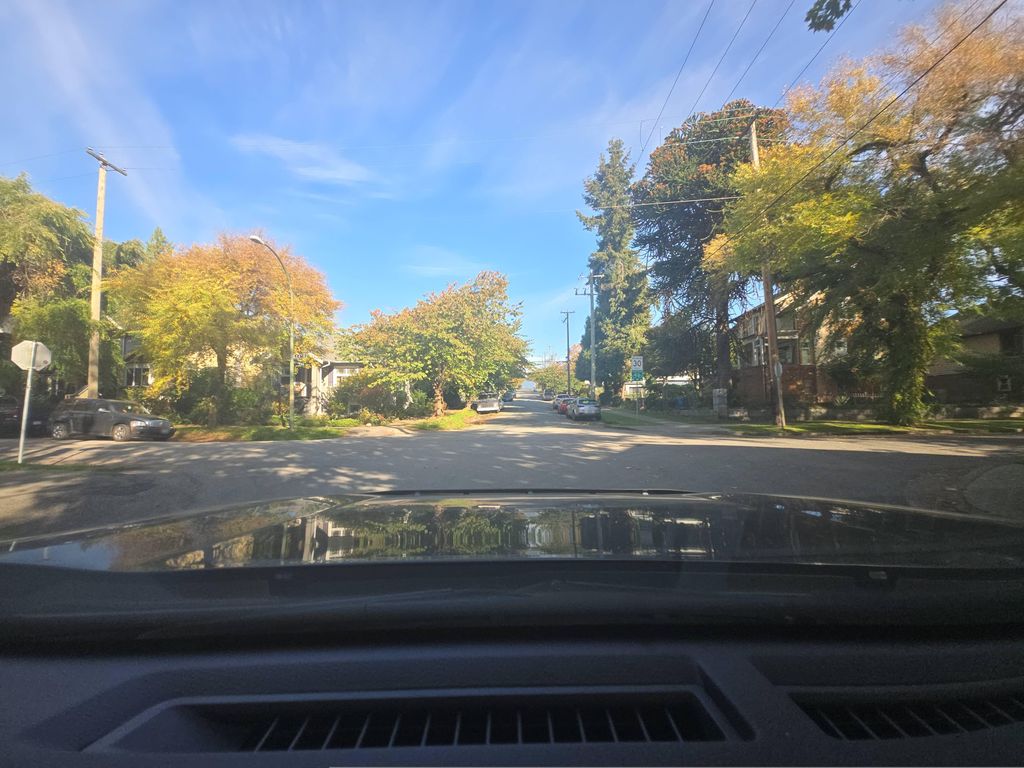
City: vancouver